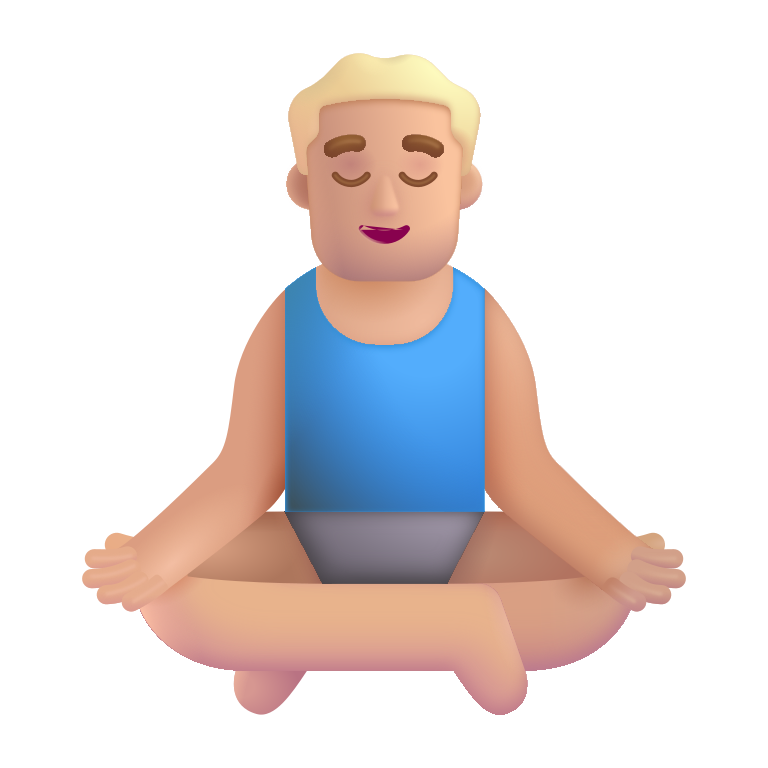
man in lotus position color  light